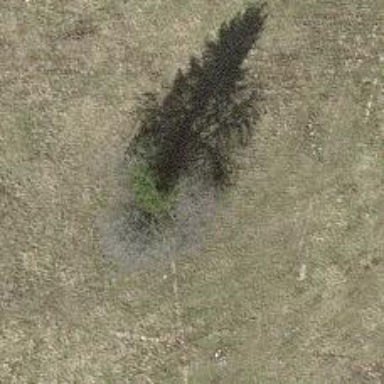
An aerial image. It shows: Evergreen needle-leaved tree.